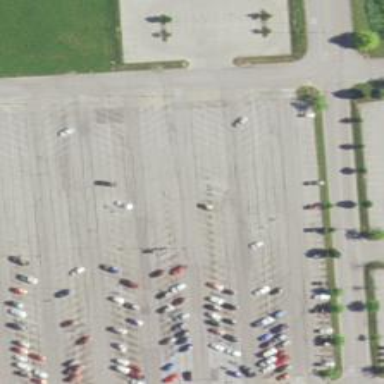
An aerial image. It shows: Trolley bay.